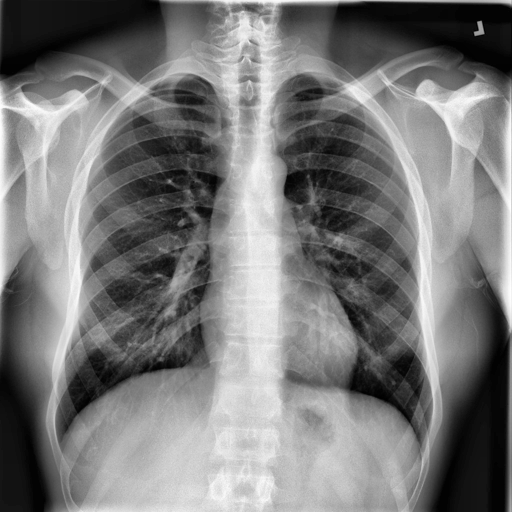
Finding: NORMAL